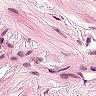
Metastatic tissue present: no